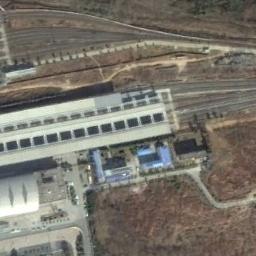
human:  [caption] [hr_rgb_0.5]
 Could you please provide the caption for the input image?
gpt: Many buildings of different shapes are beside the railway station .

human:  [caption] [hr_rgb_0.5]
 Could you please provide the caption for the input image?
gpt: There is a fully equipped railway station in the suburbs .

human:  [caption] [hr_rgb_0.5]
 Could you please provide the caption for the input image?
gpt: The railway station has some railways, A white big building and some other buildings and the railway station is surrounded by the wasteland .

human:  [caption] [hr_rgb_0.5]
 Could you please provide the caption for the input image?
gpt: The railway station is on the bare land .

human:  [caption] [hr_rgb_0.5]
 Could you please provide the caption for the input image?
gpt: There are brown bare land around the railway station .